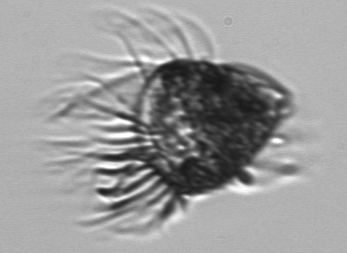
Label: Pelagostrobilidium